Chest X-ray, PA view. Patient: 48 years old, sex F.
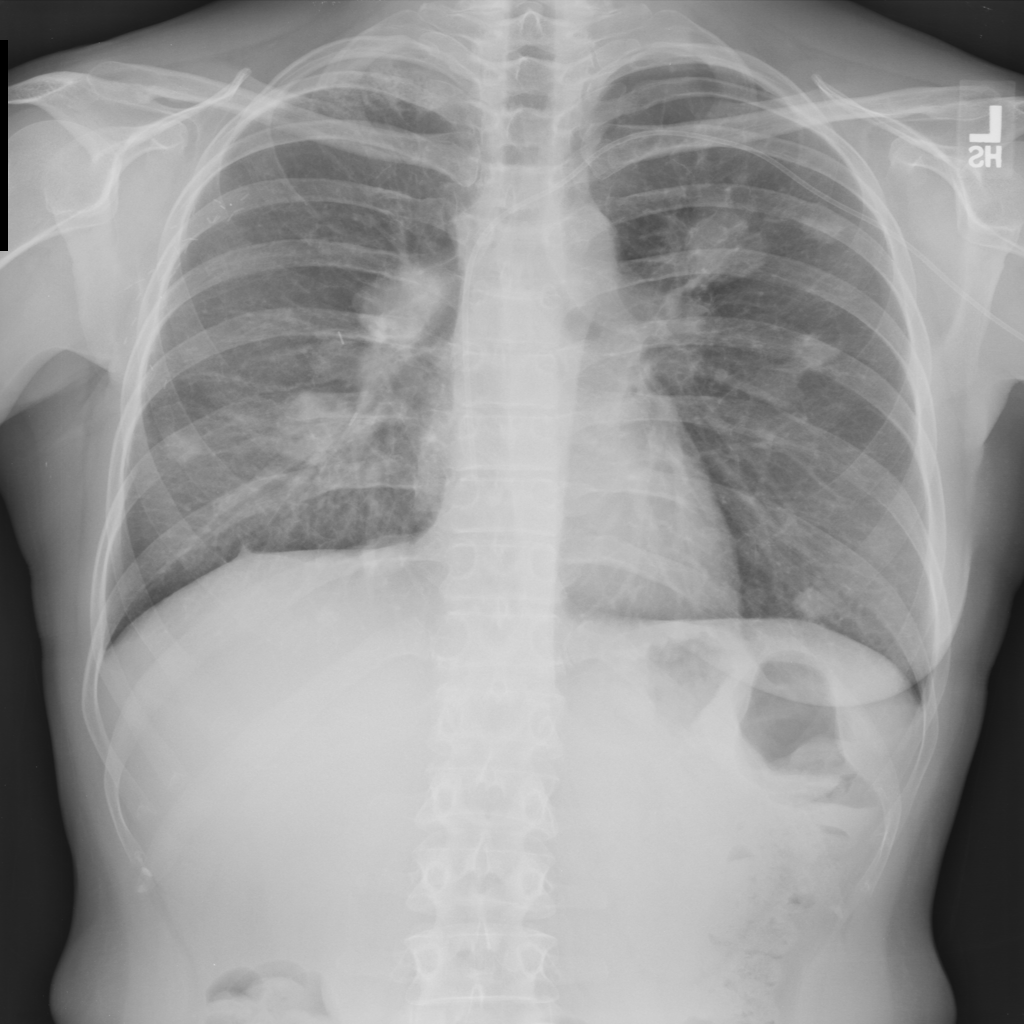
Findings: Fibrosis, Mass, Nodule